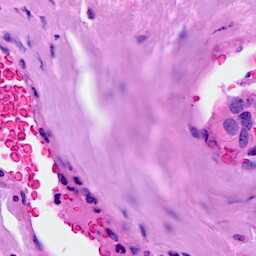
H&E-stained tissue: Breast